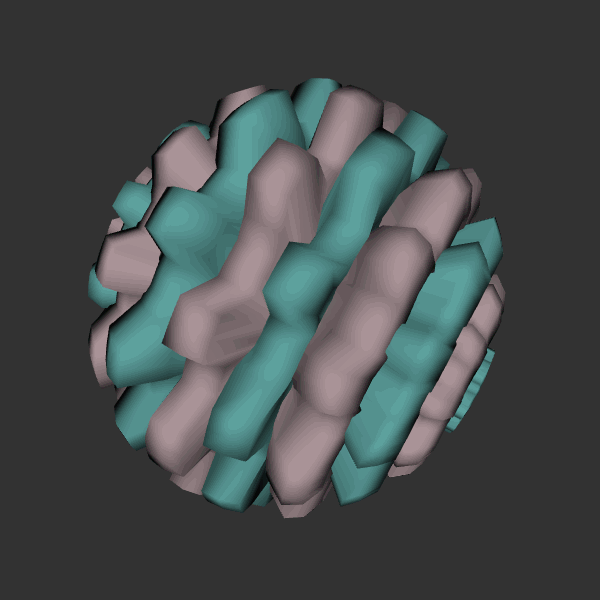
Background: dark